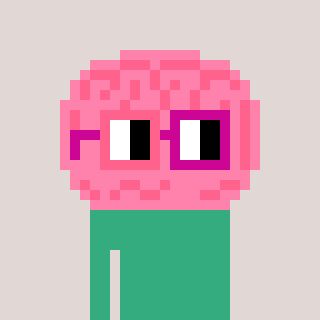
a pixel art character with square pink and red glasses, a brain-shaped head and a teal-colored body on a warm background